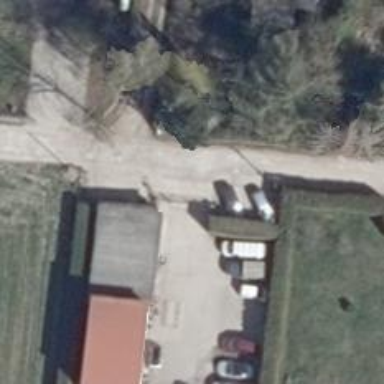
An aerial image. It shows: Car repair shop.